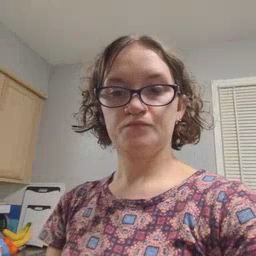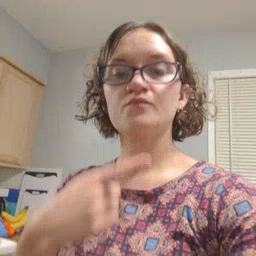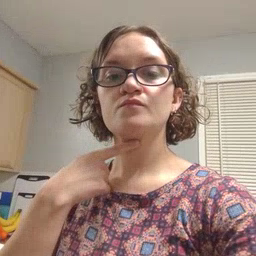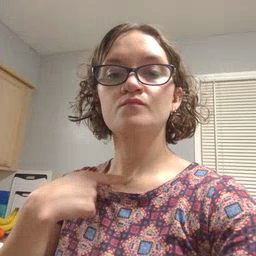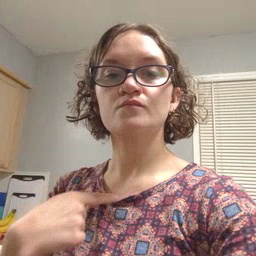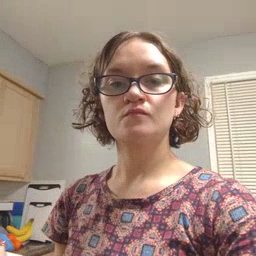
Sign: thirsty